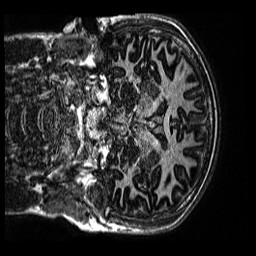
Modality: MP2RAGE
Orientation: coronal
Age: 13
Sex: male
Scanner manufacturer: siemens
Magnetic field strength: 3 T
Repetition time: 4 s
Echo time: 0.00299 s